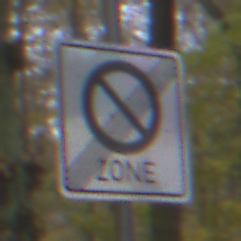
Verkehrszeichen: EndeEingeschraenktesHalteverbotZone
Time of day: MorningAfternoon
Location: Outdoor (Nature)
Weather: Overcast
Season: Autumn
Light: Natural